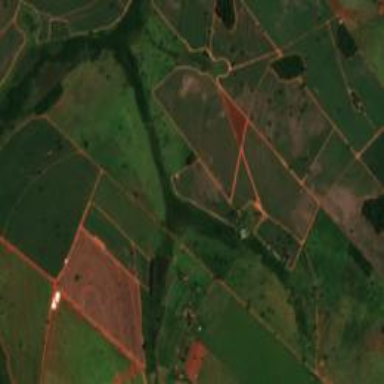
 which is harvested to produce sugar cane."